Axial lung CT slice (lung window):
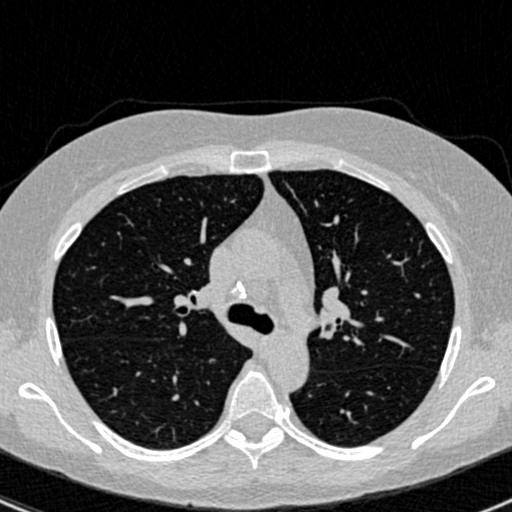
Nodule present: no